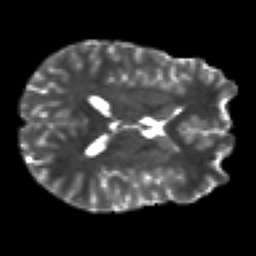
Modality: T2w
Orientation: axial
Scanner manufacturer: siemens
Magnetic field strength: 3 T
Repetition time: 7.8 s
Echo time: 0.09 s